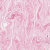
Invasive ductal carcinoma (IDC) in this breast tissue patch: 0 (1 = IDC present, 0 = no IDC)